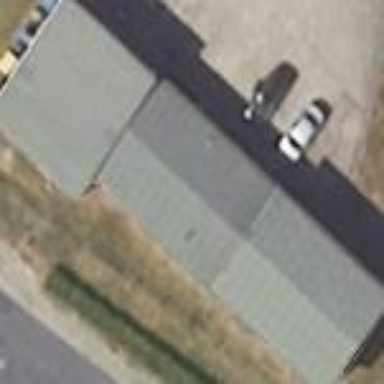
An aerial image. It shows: Building that houses car repair shop.